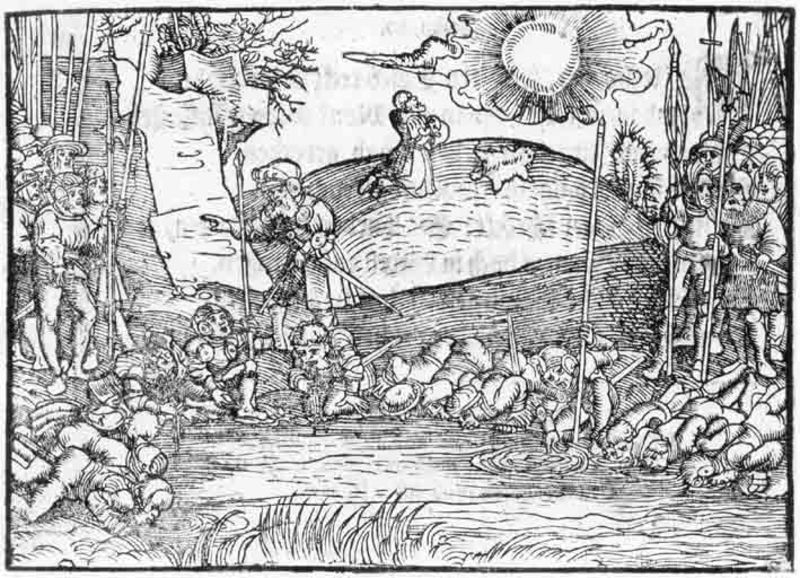
Titel: Gideon
Künstler: Lucas d. Ä. Cranach
Standort: Karlsruhe
Institution: Staatliche Kunsthalle Karlsruhe
Schlagwörter: berg, felsen, gott, himmel, kampf, kämpfer, mann, wasser, weiß, bäume, fluss, landschaft, menschen, see, teich, ufer, grau, männer, schwarz, skizze, zeichnung, gras, tier, weg, wiese, wolke, meschen, bart, saufen, trinken, bibel, stehen, tod, tot, bach, hügel, strauch, busch, gewässer, kirche, sonne, stehend, pflanzen, bauern, fell, holzschnitt, wellen, liegen, berge, fels, gipfel, hitze, wüste, grafik, pause, rast, flus, krieg, querformat, schlacht, bischof, lanze, soldaten, sprechen, lesen, liegend, zeigen, grashalme, oase, lamm, schaf, stangen, moses, kreuz, druck, druckgraphik, lithographie, schnitt, schwarzweiss, schraffur, holzstich, radierung, stich, illustration, schwert, schwerter, streit, waffen, knien, soldat, helm, beten, gebet, ritter, anführer, armee, feldzug, fürst, heer, rüstung, helme, tümpel, altes testament, leid, gefangene, knieend, kniend, mittelalter, krieger, priester, beeten, mönch, hellebarde, heiliger, kreuzzug, lanzen, tränke, feldherr, hellebarden, speer, speere, trinker, kupferstich, erschöpft, glauben, legionär, drinken, wasserstelle, gefecht, zeichung, flussufer, blei, rüstungen, quelle, betender, durst, binsen, lacke, bärenfell, sper, erschöpfung, kreuzritter, legion, führer, landsknechte, druc, lammfell, buße, durstig, grausamkeit, r, er, 1500, h+gel, wonne, religion reise, feld pilger bad trinken dürre, #ste, kuperstic, missias, #blei, anronius, reisige, bediegte